Field crop: tomato
Growth stage: 1
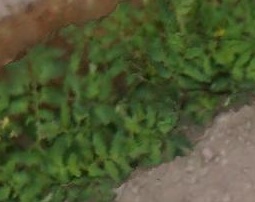
Species: tomato